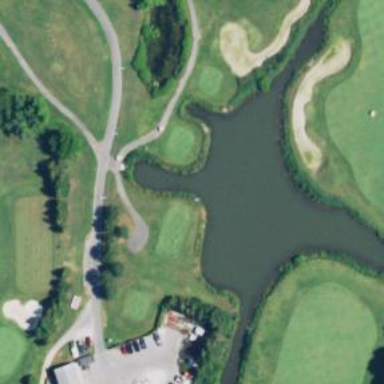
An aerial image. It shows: Water hazard on golf course.